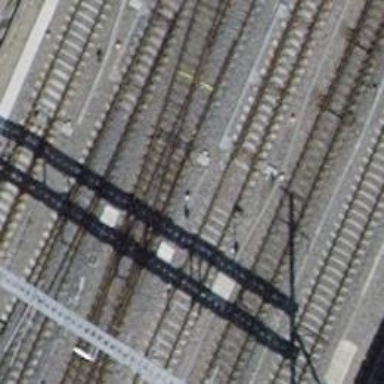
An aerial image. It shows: Single-track electrified railway with contact line.